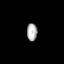
Tissue: prostate
Cell type: Fibroblasts
Senescence score: 0.7667
Nuclear area (px): 179
Mean DAPI intensity: 173.726